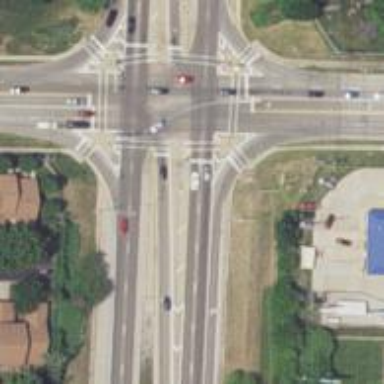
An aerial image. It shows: Crossing with marked lines on the road.